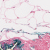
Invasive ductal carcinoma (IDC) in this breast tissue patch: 0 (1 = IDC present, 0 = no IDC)